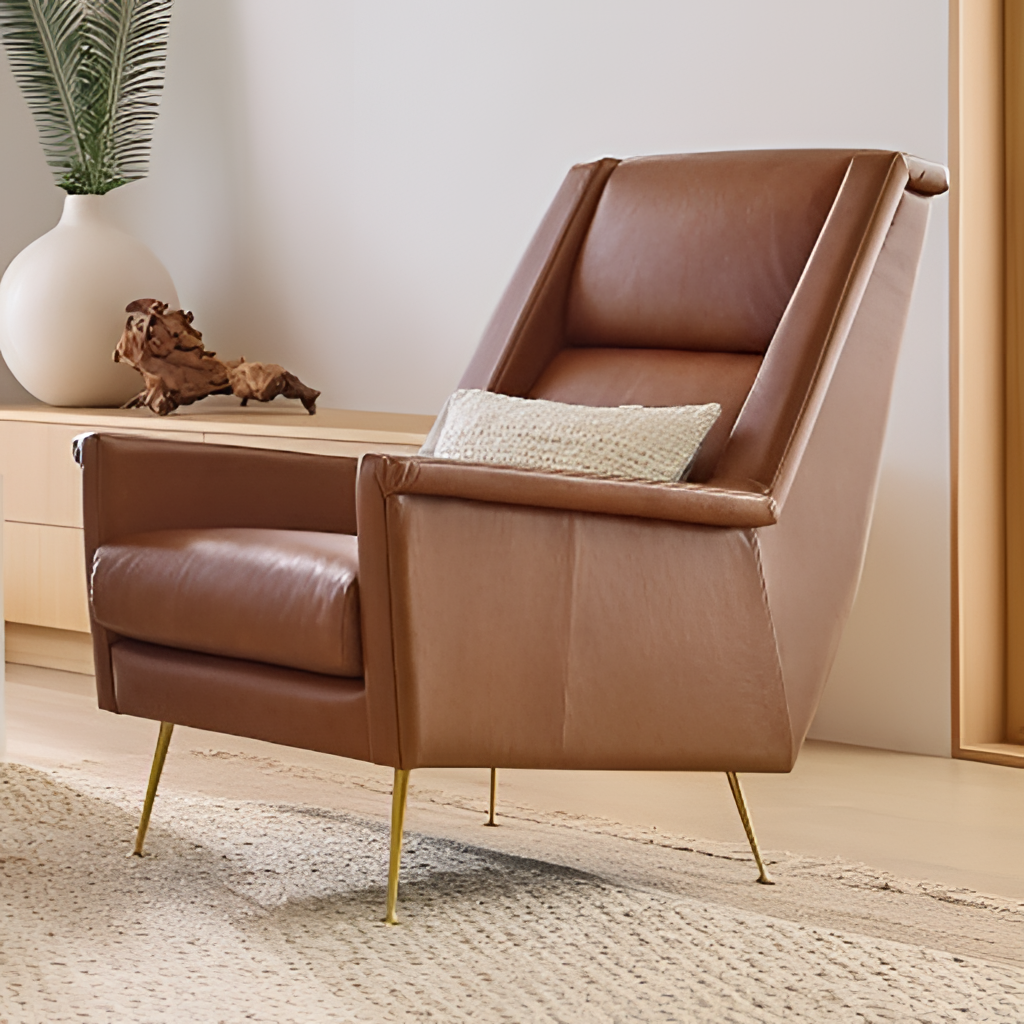
living room, leather armchair, contemporary, wood flooring, with plank pattern, white paint wallpaper, with solid pattern